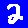
Digit: 2